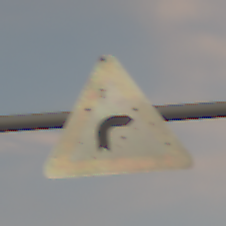
Verkehrszeichen: KurveRechts
Umgebung: Outdoor, Nature
Tageszeit: SunriseSunset
Wetter: PartlyCloudy
Licht: Natural
Jahreszeit: NotSpecified
Kontrast: LowContrast